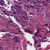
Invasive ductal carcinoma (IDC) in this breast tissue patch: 1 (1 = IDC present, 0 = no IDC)